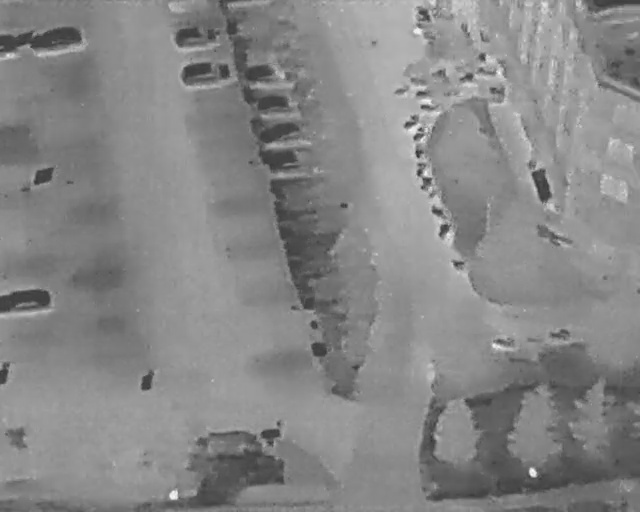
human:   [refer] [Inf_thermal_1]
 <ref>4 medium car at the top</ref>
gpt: <box>[[29, 2, 32, 11, 174], [30, 9, 34, 19, 172], [39, 10, 42, 18, 171], [42, 21, 45, 29, 165]]</box>

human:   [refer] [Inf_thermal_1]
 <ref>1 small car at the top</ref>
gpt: <box>[[41, 16, 44, 23, 174]]</box>